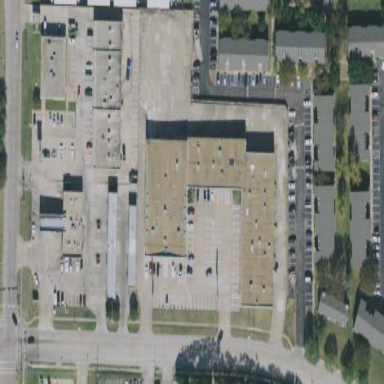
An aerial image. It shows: Retail area.